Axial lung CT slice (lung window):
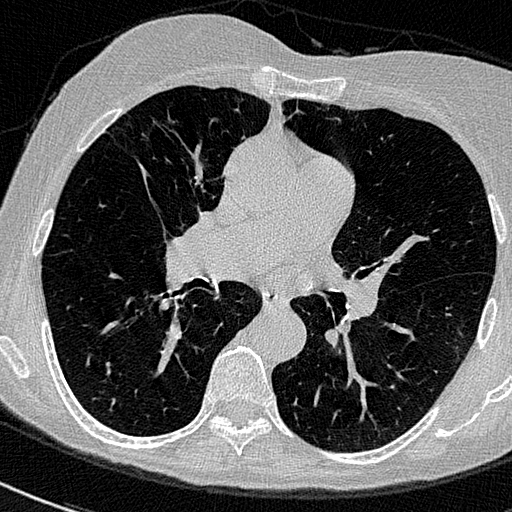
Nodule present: no